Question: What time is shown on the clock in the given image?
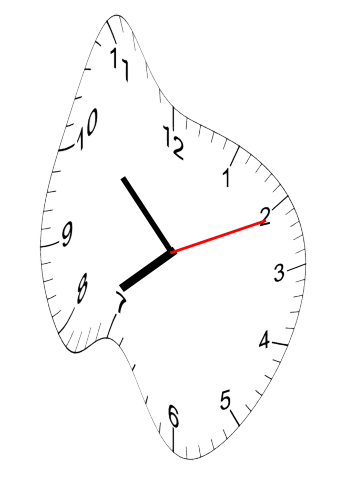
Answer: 07:52:11